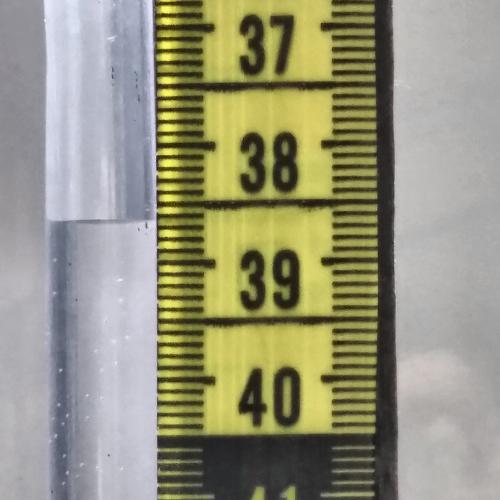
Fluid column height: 38.6 cm